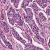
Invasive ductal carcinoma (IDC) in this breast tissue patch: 1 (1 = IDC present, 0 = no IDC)